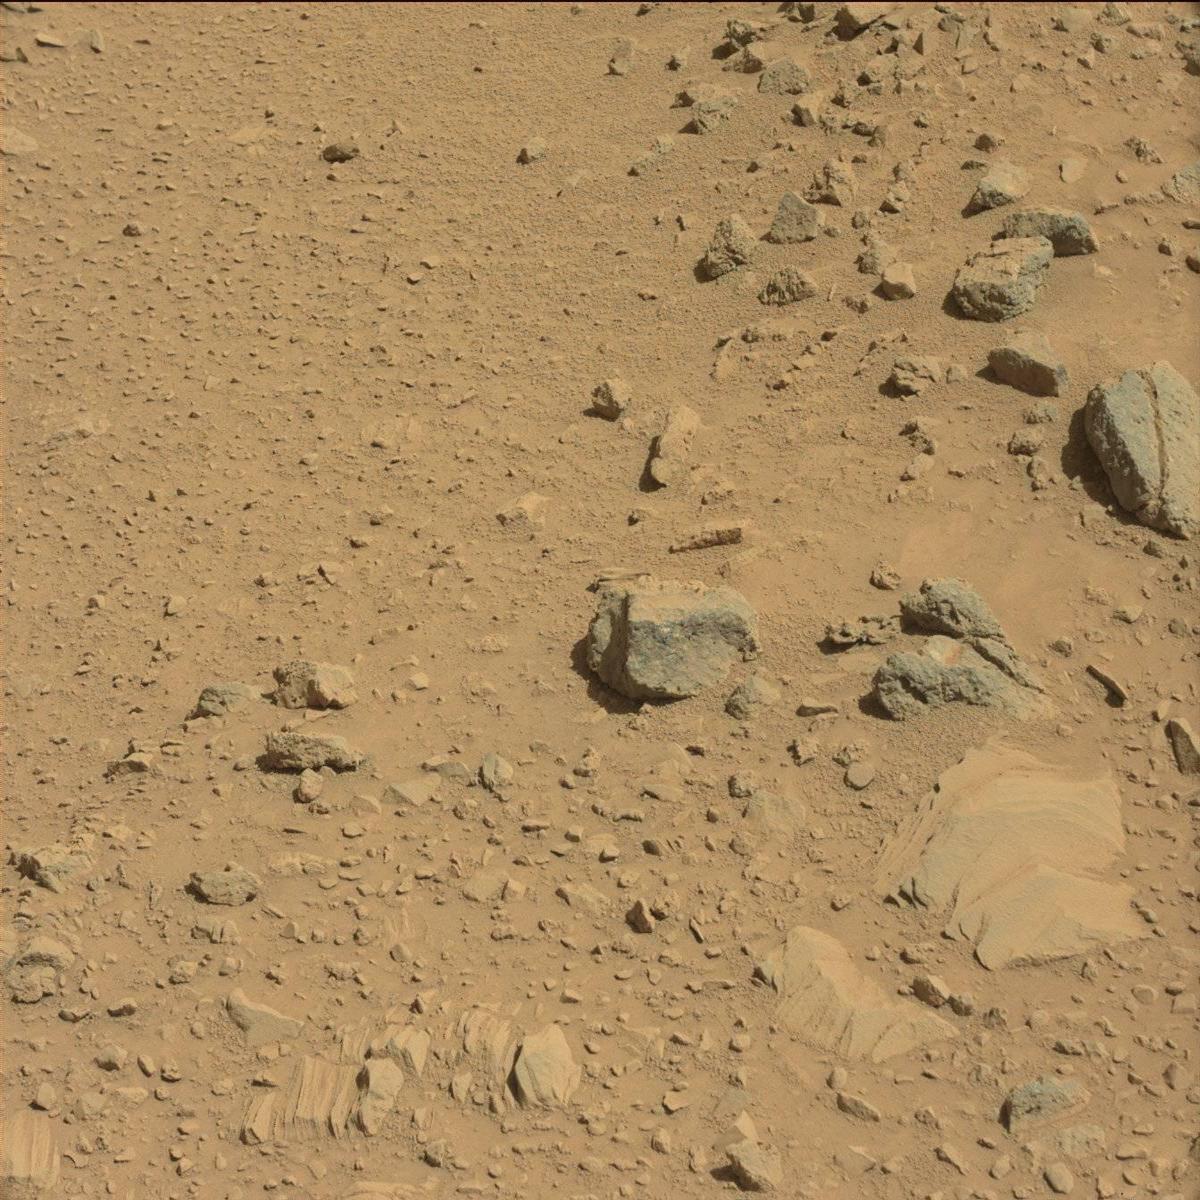
Terrain classes present: Bedrock, Rock, Sand / Soil